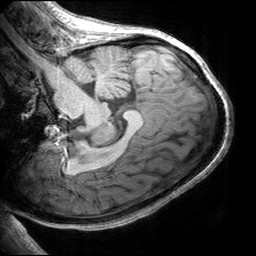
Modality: T1w
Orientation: sagittal
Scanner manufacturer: siemens
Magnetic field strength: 3 T
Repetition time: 2.53 s
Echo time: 0.00299 s